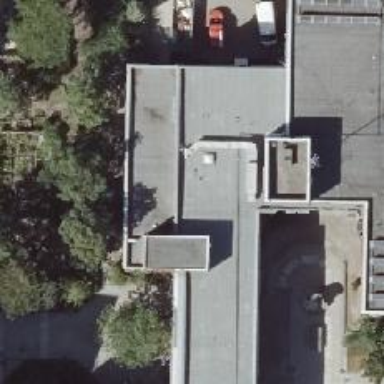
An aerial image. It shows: Kindergarten.